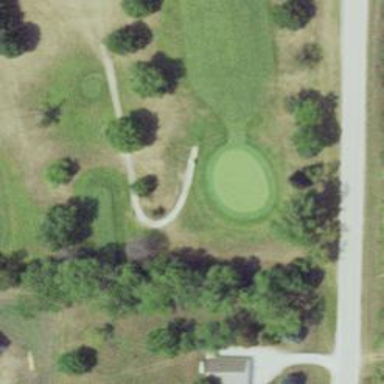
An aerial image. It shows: Service road designated as golf cart path.